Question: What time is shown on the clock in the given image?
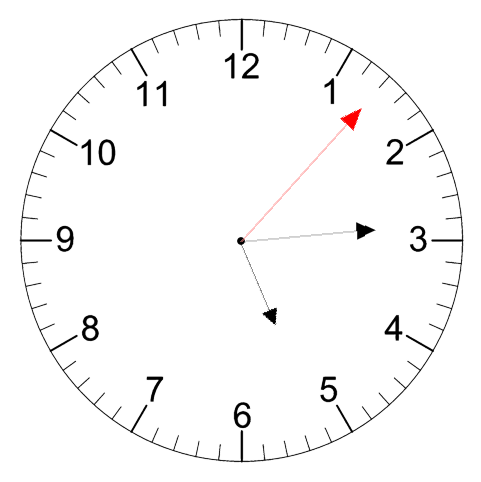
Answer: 05:14:07